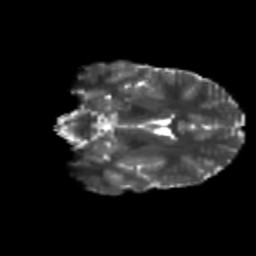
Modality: T2w
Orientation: coronal
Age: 11
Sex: male
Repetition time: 9.4 s
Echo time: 0.089 s